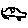
Label: car